Question: I need to generate all valid combinations of 10 points in a 2D space.
In this case, a valid shape means:
1. All points are attached to each other and diagonal connection is not allowed.
2. if we draw an outside boundary around points, there should be no empty points inside the shape.
Here are some examples of valid and invalid combinations:

I tried several algorithms but they were all inefficient and take too much time to calculate. What would be the most efficient way to generate and store all valid combinations?
I need it for generative design purposes. A combination represents a shape of a room in an architectural floorplan.
Preferable language is Python.
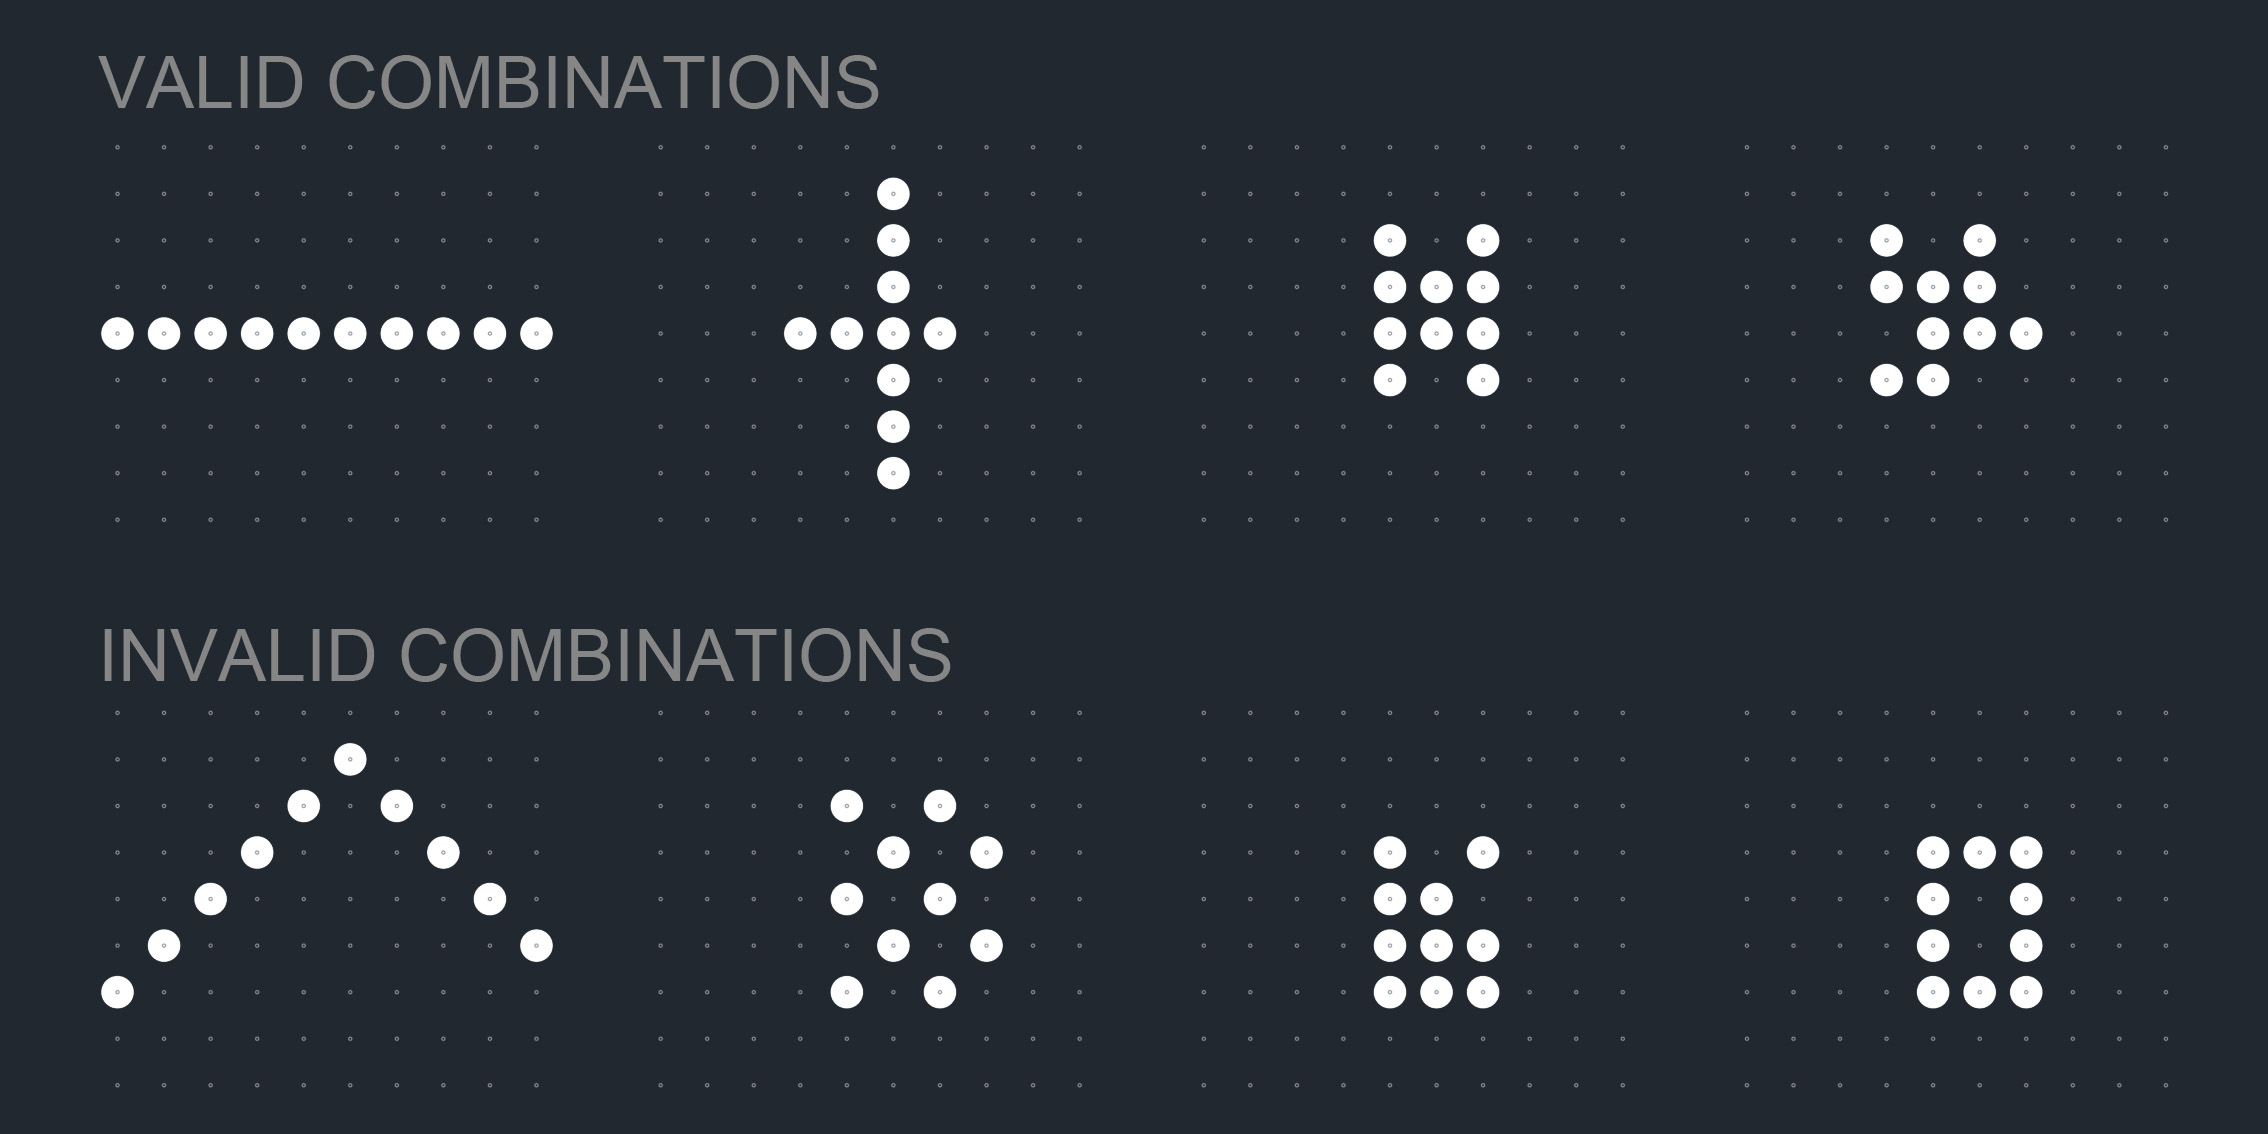
Answer: The code below prints all possible structures that can be made by connecting 'n' points orthogonally. It is pretty efficient for your use case, for n=10 it runs in about 4 seconds in my laptop with the validity check (no gap in the room). Based on the running time for n=8, 9, 10, 11, it seems that the time complexity is O(4^n), which makes sense, given the four cardinal directions.
The idea is to first place one point, then repeatedly consider the places where we can place the points such that any constraint is still satisfied. At each step, we consider the outer boundary of any points in the structure that have not been part of any consideration before, and consider all possible combinations of filling these spaces with any number of points that we have left.
The constraint of no gap within the room is validated by depth-first search from empty cells that are next to points that have just been selected. If at any point during the DFS it reaches the wall or has walked far enough, then it is valid.
Here is the code (requires Python 3.6+ for 'yield from' and 'f-string'):
'''
# -*- coding: utf-8 -*-
"""
02 Aug 2019
Generate all possible floorplans.
https://stackoverflow.com/questions/57310325/
"""
# Import statements
from __future__ import print_function, division
import sys
from argparse import ArgumentParser
from pprint import pprint
from itertools import combinations
def neighbors(row, col):
"""Generate all neighbors of a point"""
result = []
for dir_row, dir_col in [(-1, 0), (0, -1), (0, 1), (1, 0)]:
new_row, new_col = row+dir_row, col+dir_col
result.append((new_row, new_col))
return result
def generate_structures(n):
"""Main generator to generate structures that can be formed from n orthogonally connected
points."""
# Setup the grid
# The first point is assumed to be the left-most point, and among the left-most,
# it is the top-most. This prevents duplicate structures, since all structures have a
# unique left-most top-most point.
grid = [['.']*n for _ in range(2*n-2)]
for r in range(len(grid)):
grid[r].append('X')
grid[r].insert(0, 'X')
grid.append(['X']*(n+2))
grid.insert(0, ['X']*(n+2))
row, col = n-1, 1
for r in range(row):
grid[r][1] = 'X'
grid[row][col] = 'O'
yield from _generate_structures(grid, n-1, [(row, col)], (row, col), n-1)
def _generate_structures(grid, n, last_points, source, max_dist):
"""Recursive function to generate all possible structures with n points remaining,
where last_points are the points last added.
The source and max_dist are used in validation check, to make it slightly faster.
"""
if n == 0:
# No more points to be placed, return the current structure
yield grid
raise StopIteration
def get_expansion(points, charset='.'):
"""Get all points around selected points, with the given character set."""
expansion = set()
for row, col in points:
if grid[row][col] != 'O':
# Only expand from points
continue
for new_row, new_col in neighbors(row, col):
if grid[new_row][new_col] not in charset:
continue
expansion.add((new_row, new_col))
expansion = list(sorted(expansion))
return expansion
expansion = get_expansion(last_points)
# For all possible number of points that can be assigned to the boundary
# of the last added points (1 to n)
for i in range(1, n+1):
# Consider all the possible combinations (number of empty space choose
# number of points)
for combination_indices in combinations(range(len(expansion)), i):
includeds = [False]*len(expansion)
included_points = []
for included_index in combination_indices:
includeds[included_index] = True
for included, (row, col) in zip(includeds, expansion):
if included:
grid[row][col] = 'O'
included_points.append((row, col))
else:
grid[row][col] = 'X'
to_be_checked = get_expansion(included_points, '.X')
if valid(grid, to_be_checked, source, max_dist-n+1):
# If valid (there are no isolated empty cells, for example),
# then continue expanding the boundary.
yield from _generate_structures(grid, n-len(included_points), included_points,
source, max_dist)
for row, col in expansion:
grid[row][col] = '.'
def valid(grid, points, source, max_dist):
"""Check the points given, whether they are isolated.
The source and max_dist helps in early termination of the check, by checking whether
we have been far enough that it is impossible for walls to form.
"""
def distance(point):
return abs(point[0]-source[0]) + abs(point[1]-source[1])
if len(points) == 0:
return True
for check_point in points:
stacked = set()
stack = []
if check_point in stacked:
continue
stacked.add(check_point)
stack.append(check_point)
current_is_valid = False
while len(stack) > 0:
row, col = stack.pop()
if (row == 0 or col == 0 or row == len(grid)-1 or col == len(grid[0])-1 or
distance((row, col)) >= max_dist):
# From this check_point it is valid, check other points
current_is_valid = True
break
cur_neighbors = []
for new_row, new_col in neighbors(row, col):
if grid[new_row][new_col] == 'O' or (new_row, new_col) in stacked:
# Skip selected points and points that are already in the stack
continue
stacked.add((new_row, new_col))
cur_neighbors.append((new_row, new_col))
# Prioritize the furthest point from the origin
cur_neighbors = sorted(cur_neighbors, key=distance)
stack.extend(cur_neighbors)
if not current_is_valid:
return False
return True
def simplify(structure):
"""Removes empty rows and columns, compacting the display
"""
structure = structure[:]
for i in range(len(structure)):
structure[i] = list(''.join(structure[i]).replace('X', '.'))
for row_idx in reversed(range(len(structure))):
row = structure[row_idx]
if len(row) == row.count('.'):
# All empty, remove
structure[row_idx:row_idx+1] = []
for col_idx in reversed(range(len(structure[0]))):
empty = True
for row_idx in range(len(structure)):
if structure[row_idx][col_idx] != '.':
empty = False
break
if empty:
for row in structure:
row[col_idx:col_idx+1] = []
return structure
def main():
parser = ArgumentParser(description='Generate all possible floorplans')
parser.add_argument('-n', type=int, help='The number of points')
args = parser.parse_args()
max_n = args.n
with open(f'floorplans-{max_n}.txt', 'w') as outfile:
for struct_id, structure in enumerate(generate_structures(max_n)):
structure = simplify(structure)
outfile.write(f'Structure ID: {struct_id}
')
outfile.write('
'.join(''.join(row) for row in structure))
outfile.write('
')
if __name__ == '__main__':
main()
'''
---
For n=10, there are 39,425 different floorplans.
For n=5 it prints the following 63 structures: